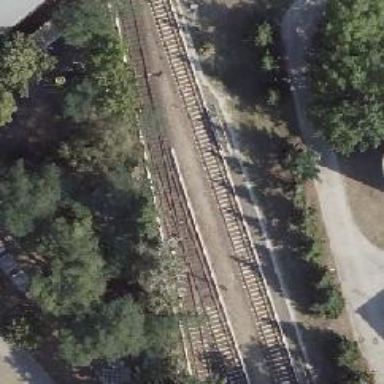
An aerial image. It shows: Yard used for service activities. There is electrified light rail track in the area.